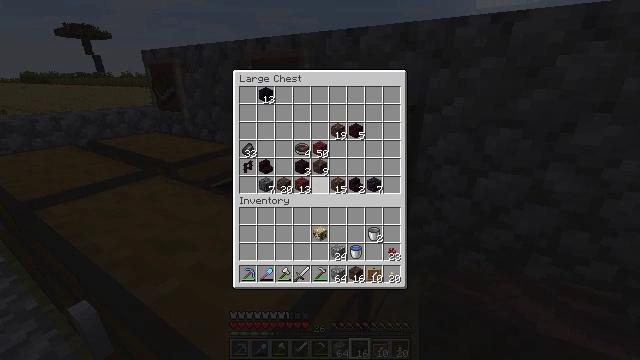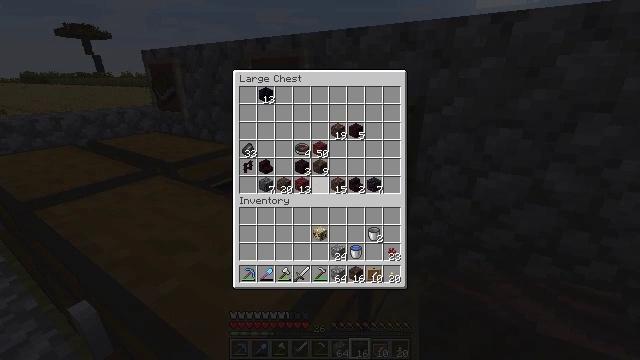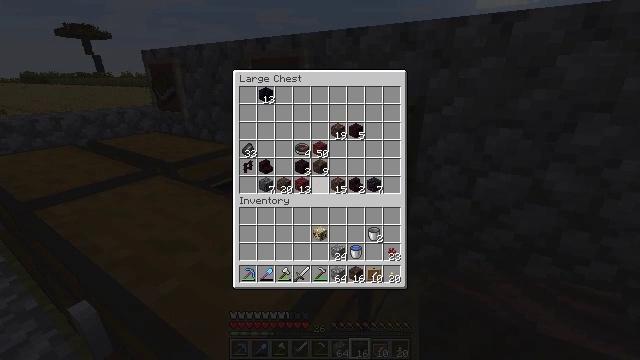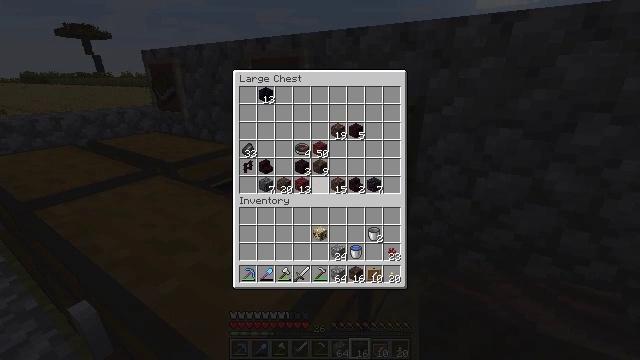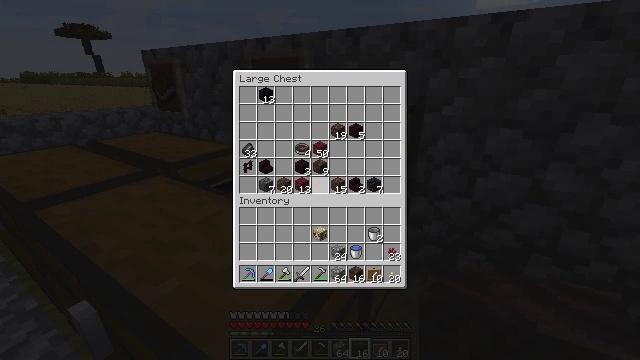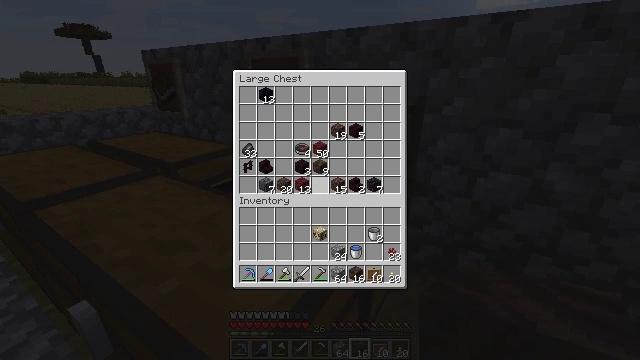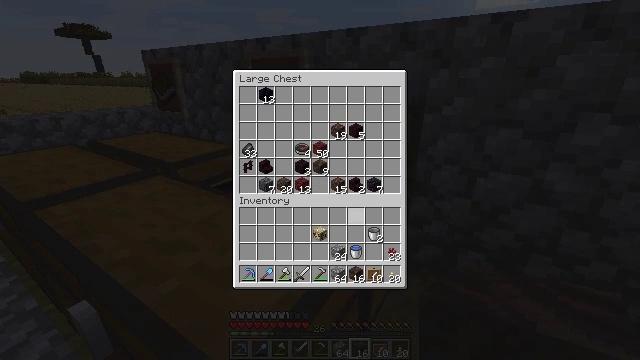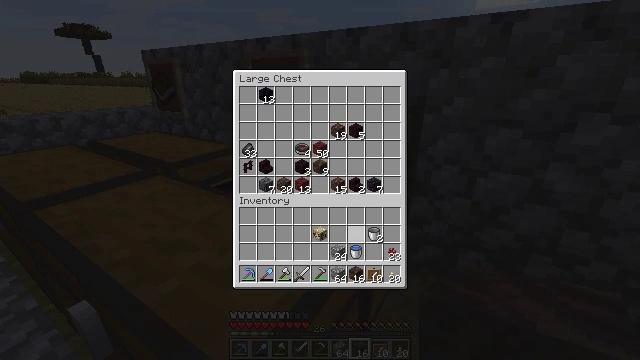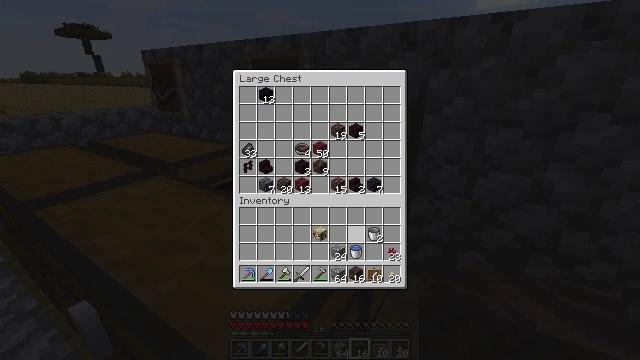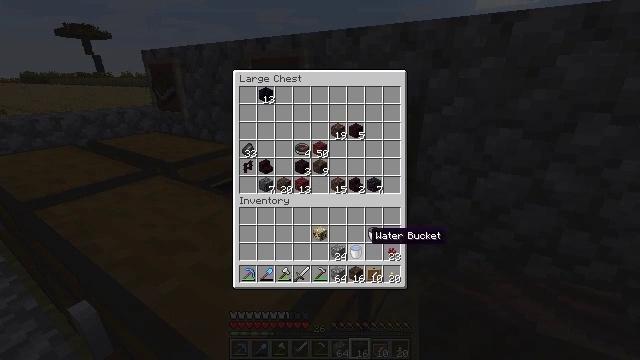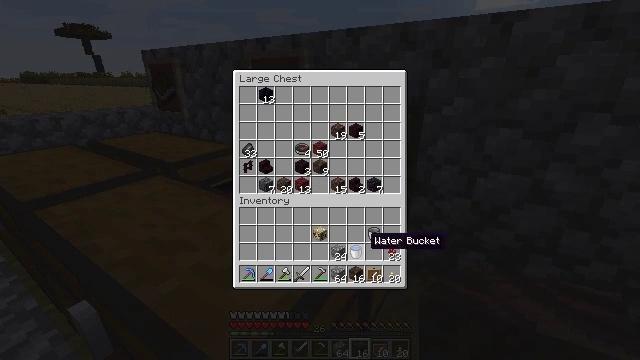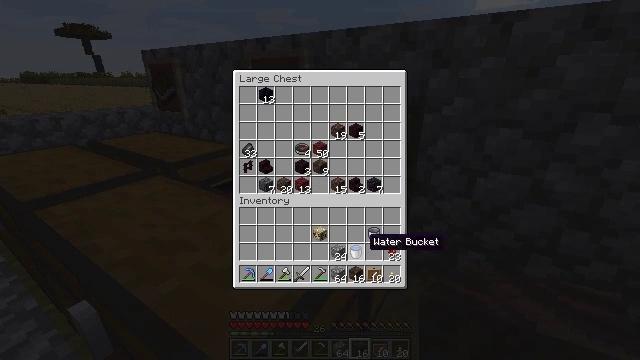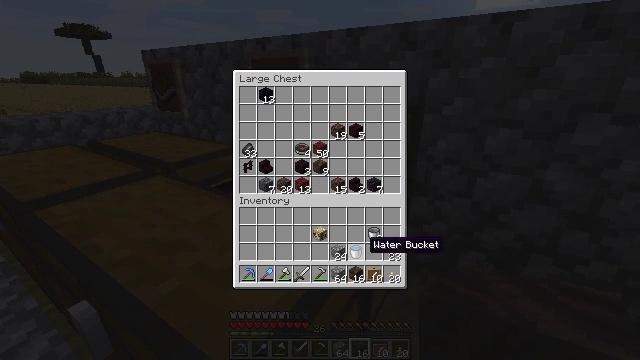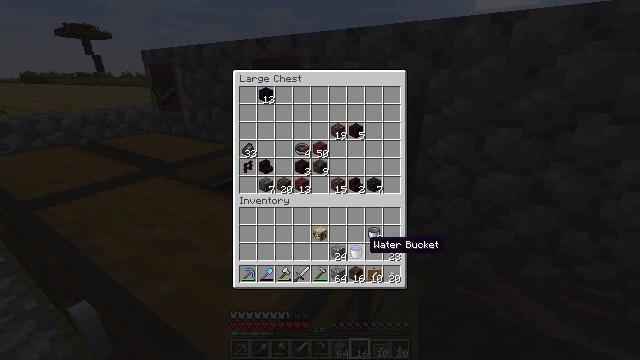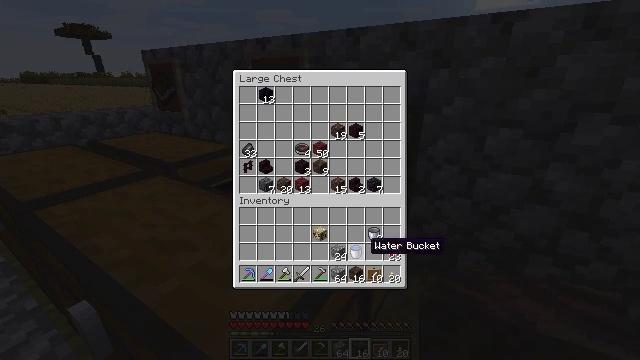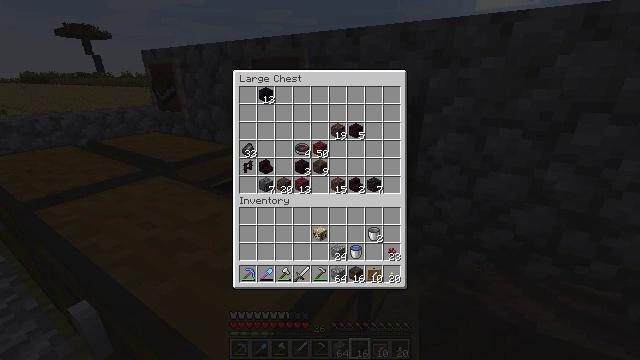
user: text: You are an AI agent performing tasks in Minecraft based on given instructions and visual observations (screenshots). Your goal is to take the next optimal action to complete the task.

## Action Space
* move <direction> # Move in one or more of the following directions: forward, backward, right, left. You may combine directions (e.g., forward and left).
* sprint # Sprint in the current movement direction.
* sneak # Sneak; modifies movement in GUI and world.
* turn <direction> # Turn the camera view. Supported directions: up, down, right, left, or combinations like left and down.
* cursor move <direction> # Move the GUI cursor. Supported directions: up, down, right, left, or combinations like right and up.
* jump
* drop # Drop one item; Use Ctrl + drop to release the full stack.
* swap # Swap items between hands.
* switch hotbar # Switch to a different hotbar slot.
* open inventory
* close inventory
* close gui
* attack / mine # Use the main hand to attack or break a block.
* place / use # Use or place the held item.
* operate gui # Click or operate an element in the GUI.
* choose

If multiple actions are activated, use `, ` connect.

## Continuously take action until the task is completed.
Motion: motion action
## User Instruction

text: Destroy the acacia wall sign for reuse.
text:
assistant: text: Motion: sneak, choose
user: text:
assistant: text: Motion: sneak, choose
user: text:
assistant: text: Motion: sneak
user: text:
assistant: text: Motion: sneak
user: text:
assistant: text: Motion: sneak
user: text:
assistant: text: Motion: sneak, cursor move right and down
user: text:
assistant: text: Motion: no_op
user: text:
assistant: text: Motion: cursor move down
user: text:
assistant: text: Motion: no_op
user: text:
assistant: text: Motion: no_op
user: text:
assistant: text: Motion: no_op
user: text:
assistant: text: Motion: no_op
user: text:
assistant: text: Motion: no_op
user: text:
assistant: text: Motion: no_op
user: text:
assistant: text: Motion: cursor move right and down
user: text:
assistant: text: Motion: no_op
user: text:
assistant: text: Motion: sneak
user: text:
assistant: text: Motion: sneak
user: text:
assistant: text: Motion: sneak
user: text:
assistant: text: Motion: sneak
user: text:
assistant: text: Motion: sneak
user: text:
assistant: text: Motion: sneak
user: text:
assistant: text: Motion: sneak
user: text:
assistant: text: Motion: sneak
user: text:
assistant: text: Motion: sneak
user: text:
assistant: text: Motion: sneak
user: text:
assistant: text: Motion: sneak
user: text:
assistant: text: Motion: sneak
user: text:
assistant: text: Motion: sneak, choose
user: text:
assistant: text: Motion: sneak, choose